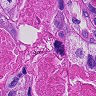
Metastatic tissue present: yes